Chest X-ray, PA view. Patient: 71 years old, sex M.
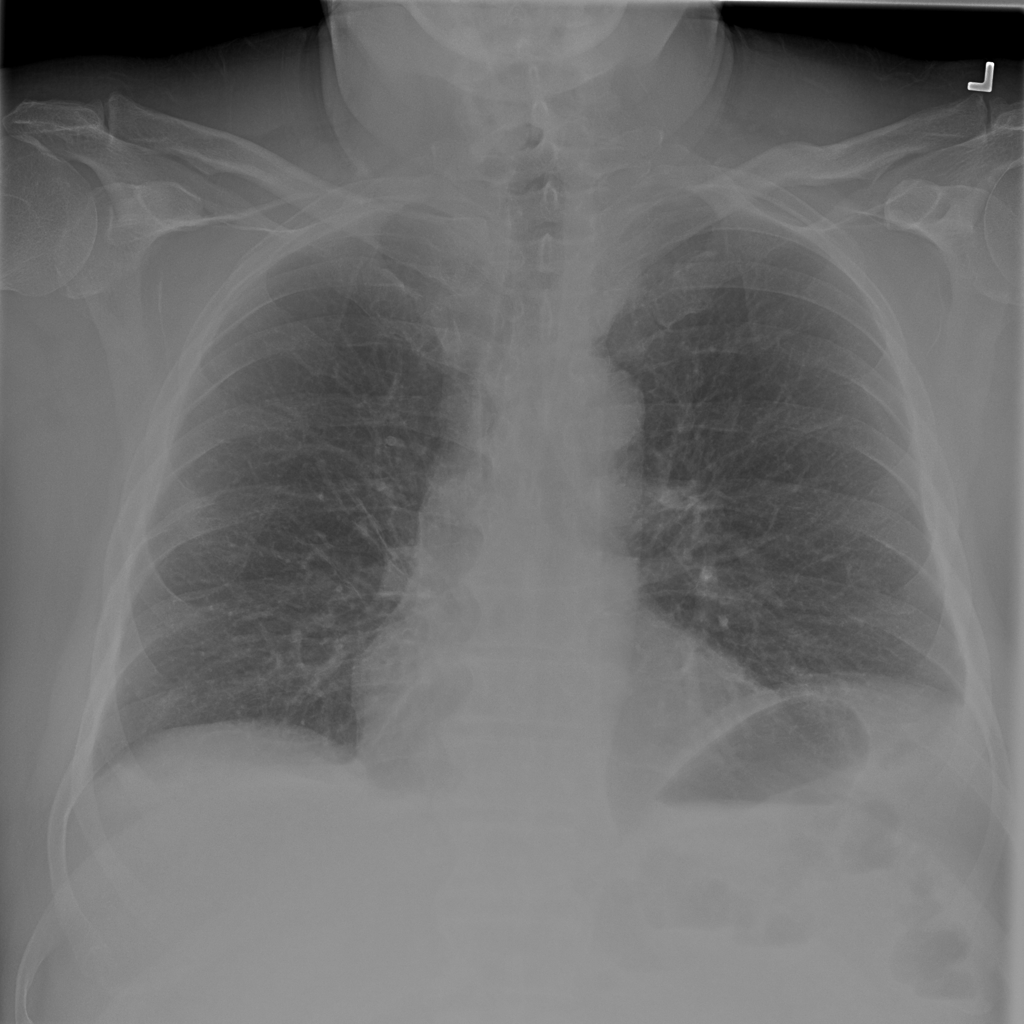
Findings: Atelectasis, Effusion